Question: I am new to android.I have a question that i am trying to put icons over the FrameLayout.

Now,all the four colored triangular Boxes are the ImageViews in the different four FrameLayouts and all the four Frame Layouts are inside a RelativeLayout.
Now I want to put the icons over the 4 FrameLayouts.I am making these layouts in jaa not in XML.
So,I am not able to put these icons over the particular ImageView(framelayout);
I am using this code to set the position of icons over the particular frame or imageview,
'''
ImageView icon = new ImageView(getBaseContext());
icon.setImageResource(R.drawable.wordpress_icon);
LayoutParams paramsIcon = new LayoutParams(50, 50);
MarginLayoutParams IconPara = new MarginLayoutParams(50,50);
// IconPara.setMargins(500, 500, 0, 0);
//icon.setPadding(0, 0, width-60, height-60);
icon.layout(50, 50, 0, 0);
icon.requestLayout();
icon.setLayoutParams(paramsIcon);
'''
But after all , I am not able to put these icons over the specific place on the screen.
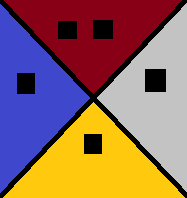
Answer: Please try your code with bellow code.
'''
FrameLayout frameLayout = new FrameLayout(
layout_A.getContext());
frameLayout.addView(imageAndTextLayout);
FrameLayout.LayoutParams layoutParams = new FrameLayout.LayoutParams(
android.widget.FrameLayout.LayoutParams.MATCH_PARENT,
android.widget.FrameLayout.LayoutParams.MATCH_PARENT);
layoutParams.gravity = Gravity.BOTTOM | Gravity.RIGHT;
icon.setLayoutParams(layoutParams);
frameLayout.addView(textView);
linearLayout.addView(frameLayout);
'''